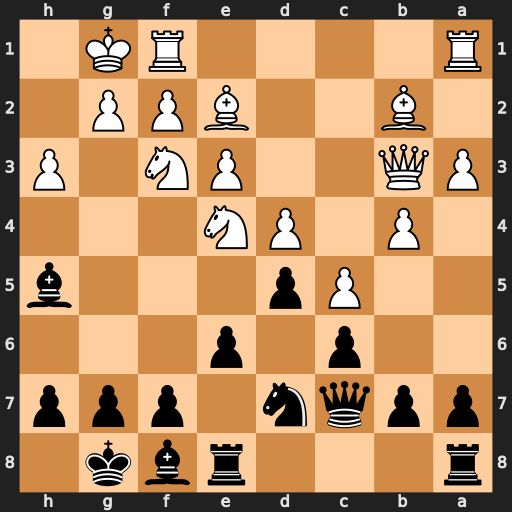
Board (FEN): r3rbk1/ppqn1ppp/2p1p3/2Pp3b/1P1PN3/PQ2PN1P/1B2BPP1/R4RK1
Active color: b
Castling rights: -
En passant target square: -
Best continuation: dxe4 g4 exf3 Bxf3 Bg6